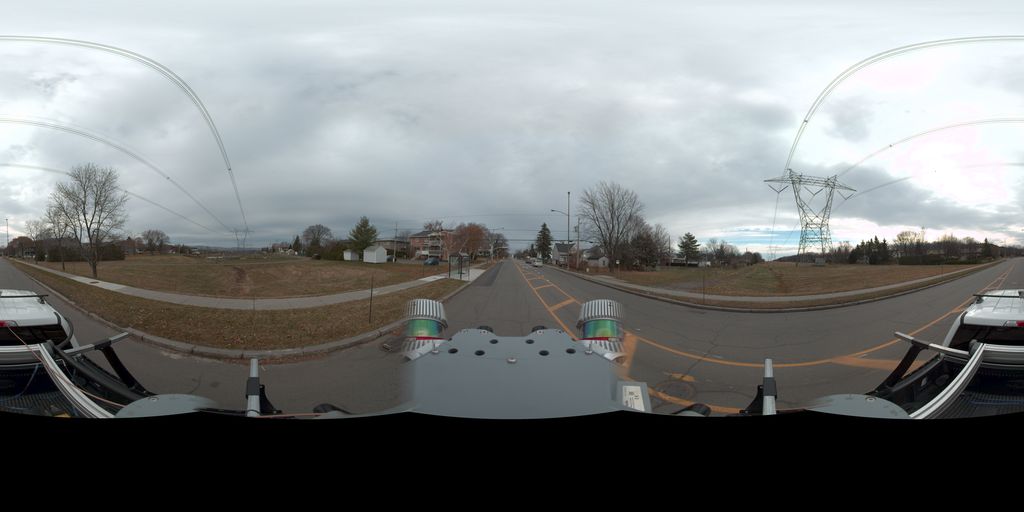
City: quebec_city